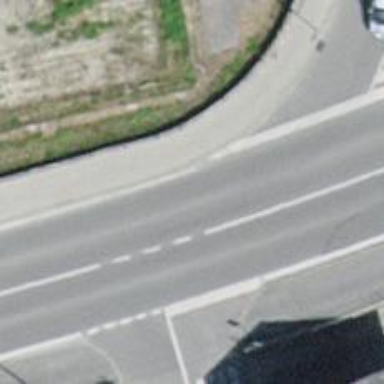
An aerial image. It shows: Primary highway with asphalt surface. There are sidewalks on both sides of the road.